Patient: sex F, age 49
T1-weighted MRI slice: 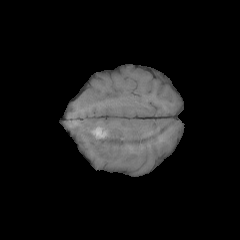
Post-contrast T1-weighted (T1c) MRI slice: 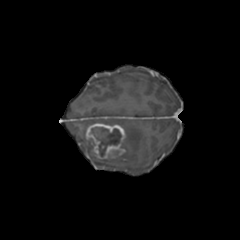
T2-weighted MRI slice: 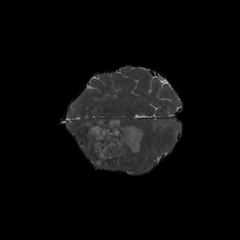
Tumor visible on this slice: yes
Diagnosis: Glioblastoma, IDH-wildtype
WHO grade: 4